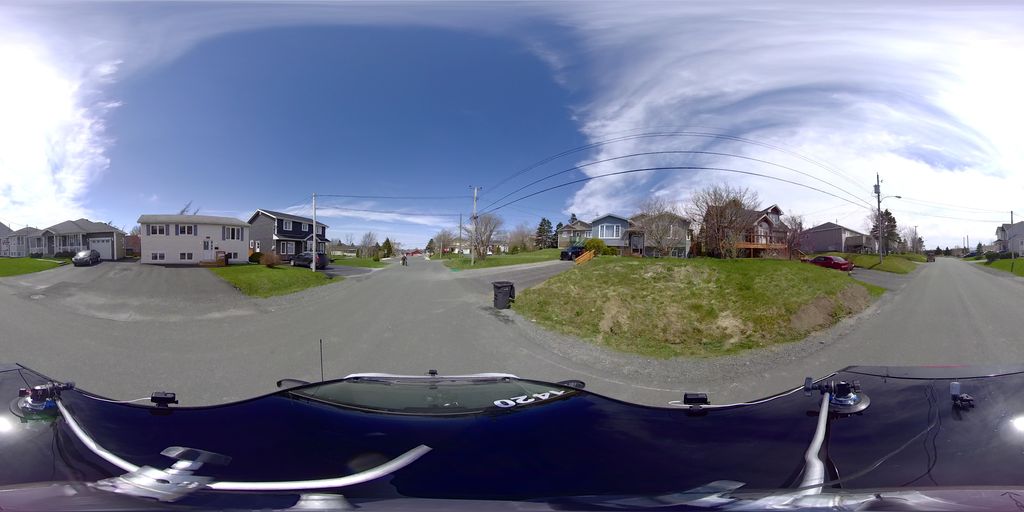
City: st_johns